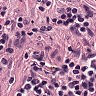
Metastatic tissue present: no